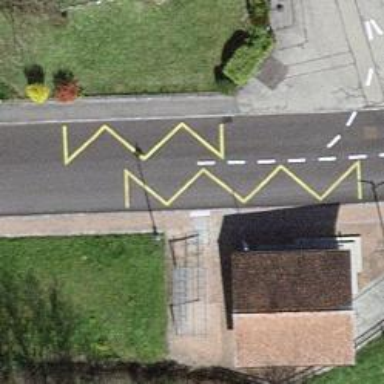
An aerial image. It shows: Bus stop with platform for public transport.